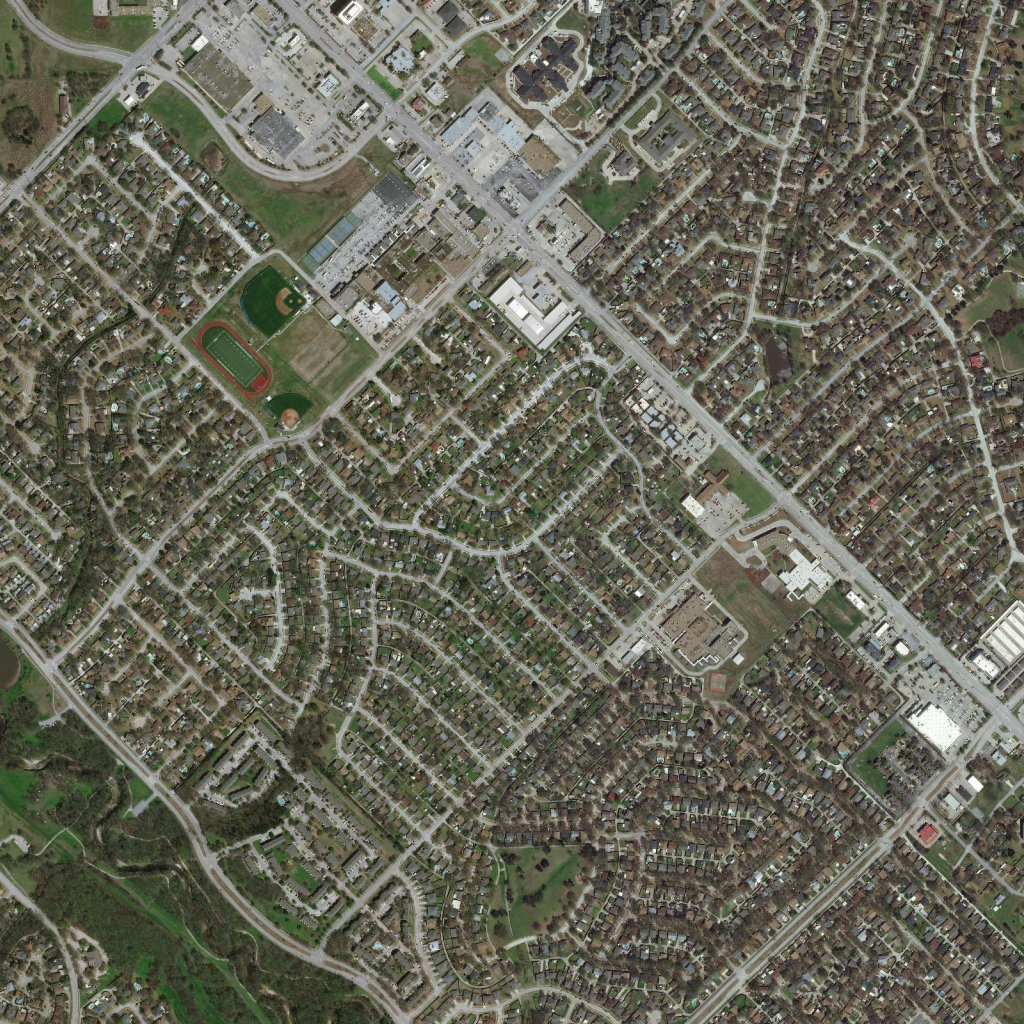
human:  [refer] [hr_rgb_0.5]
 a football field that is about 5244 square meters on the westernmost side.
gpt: <box>[[20, 32, 25, 37, 0]]</box>